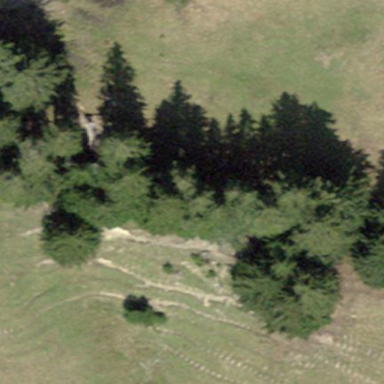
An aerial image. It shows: Forest area.